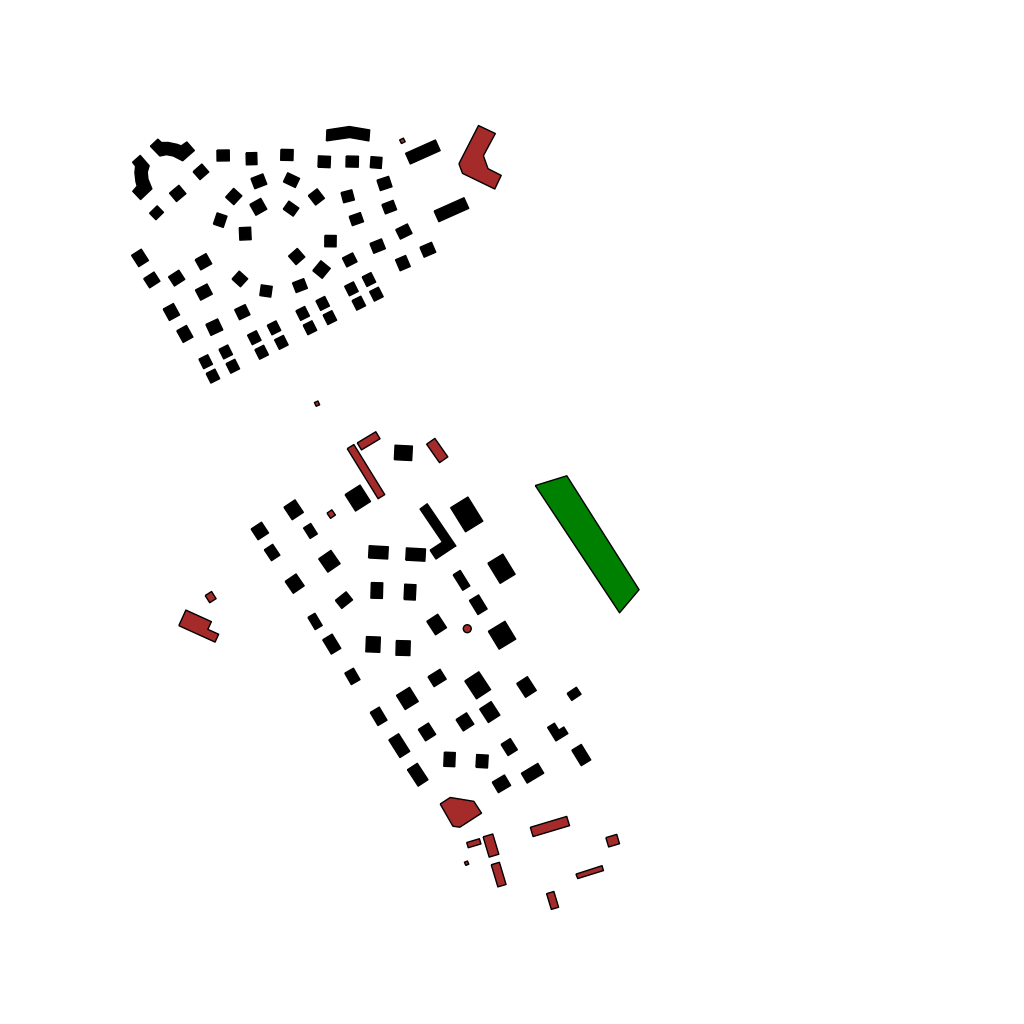
Tags: overhead vector_map, industrial, recreation, residential, special, individual_rise, low_rise, density_1, Building, Facility, Park, 1.0 km²